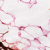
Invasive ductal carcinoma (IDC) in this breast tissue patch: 0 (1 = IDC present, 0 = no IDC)